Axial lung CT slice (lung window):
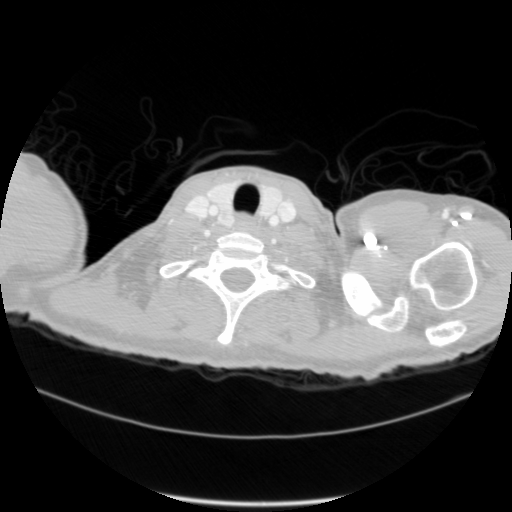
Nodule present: no